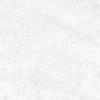
Label: no_change